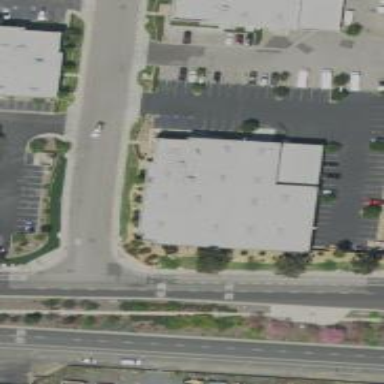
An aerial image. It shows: Commercial building.